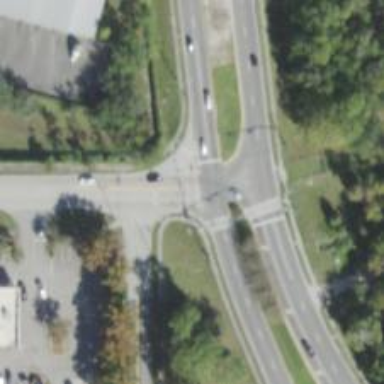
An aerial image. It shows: Marked crossing on the road.